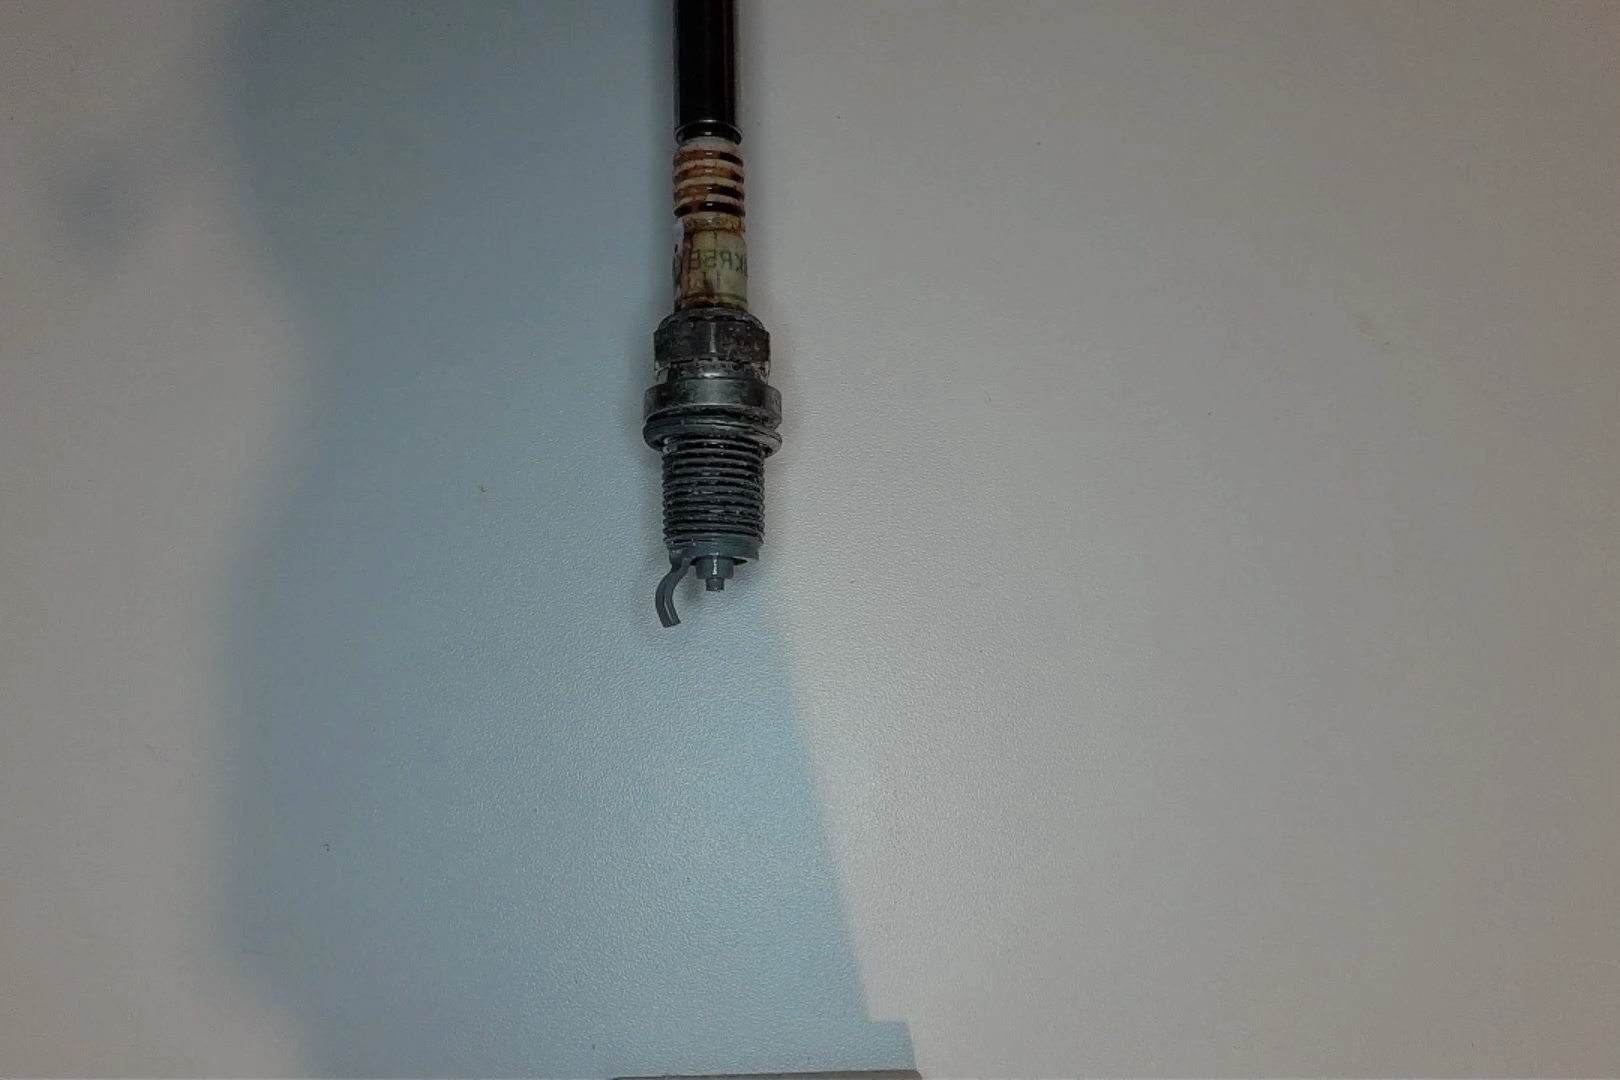
Label: anomaly